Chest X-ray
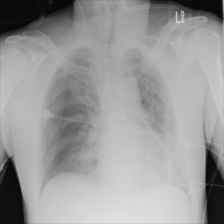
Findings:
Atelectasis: positive
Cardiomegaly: negative
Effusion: negative
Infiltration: negative
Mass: negative
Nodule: negative
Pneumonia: negative
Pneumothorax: positive
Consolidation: negative
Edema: negative
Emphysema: negative
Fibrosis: negative
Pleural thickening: negative
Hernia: negative